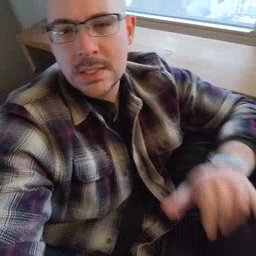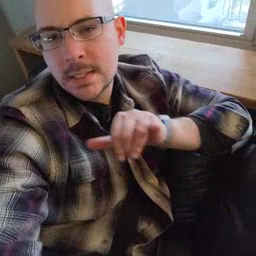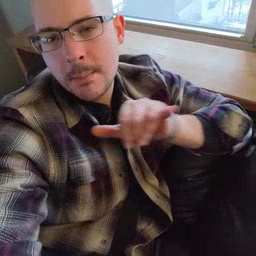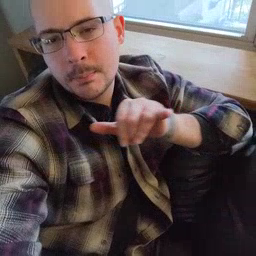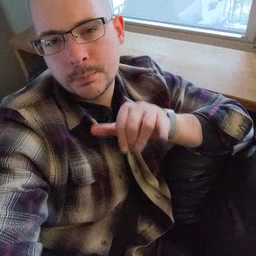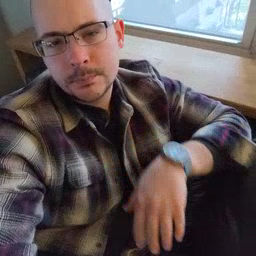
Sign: same